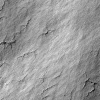
Atmospheric dust classification: not_dusty